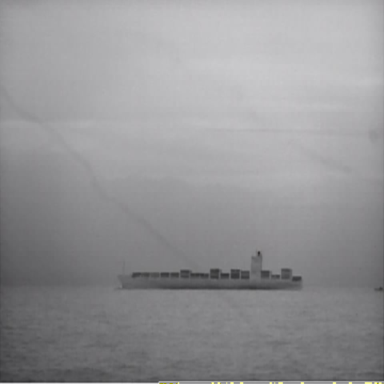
There is a fishing_boat in the infrared image.